Current action and preconditions to check: path_clear

Your task: For each precondition in the list above, predict whether it will hold at this action.

Consider the current scene as observed from the mobile robot's camera, and analyze the predicted future states of all dynamic agents (e.g., people, animals, vehicles, or any moving entities) within the NEXT SECOND.

IMPORTANT: Only answer "very likely" if you are absolutely certain—based on strong, clear evidence—that a dynamic agent will violate the precondition in the predicted future state. Do NOT answer "very likely" for unlikely, ambiguous, or low-probability risks.

Ask yourself for each precondition: Is there a high probability, with clear and convincing evidence, that the predicted future states of any dynamic agent will interfere with the predicted future state of the currently executing action within the NEXT SECOND, causing that precondition to fail?

Assess the risk level based on these predictions. Use "likely" or "very likely" if motions create a clear risk of interference.

Use "neutral" or "improbable" if agents are nearby but their predicted paths are clearly diverging or non-conflicting.

Failure Risk Categories: "very improbable", "improbable", "neutral", "likely", "very likely"

Answer Format: Output ONLY the probability_of_failure value from these categories: "very improbable", "improbable", "neutral", "likely", "very likely"

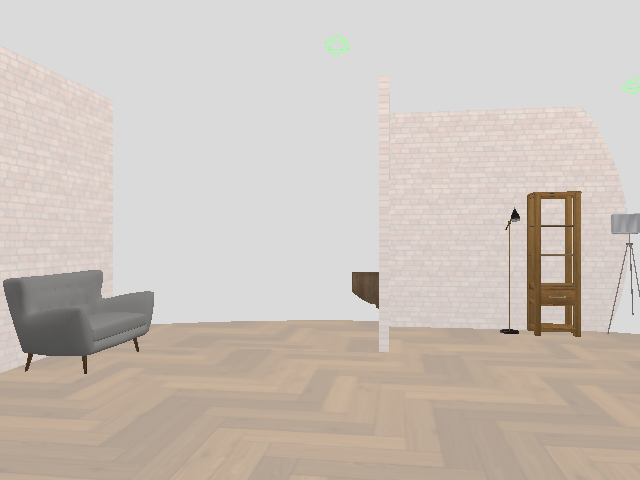

Answer: very improbable